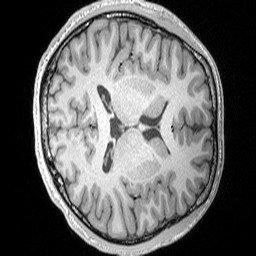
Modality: T1w
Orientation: axial
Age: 19
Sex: male
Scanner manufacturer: siemens
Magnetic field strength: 3 T
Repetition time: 1.9 s
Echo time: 0.00302 s